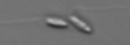
Label: Dinobryon